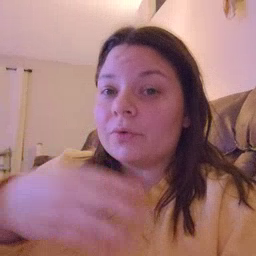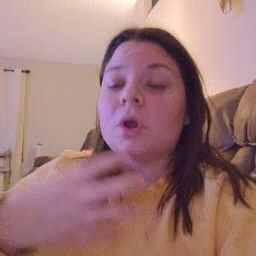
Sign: wolf